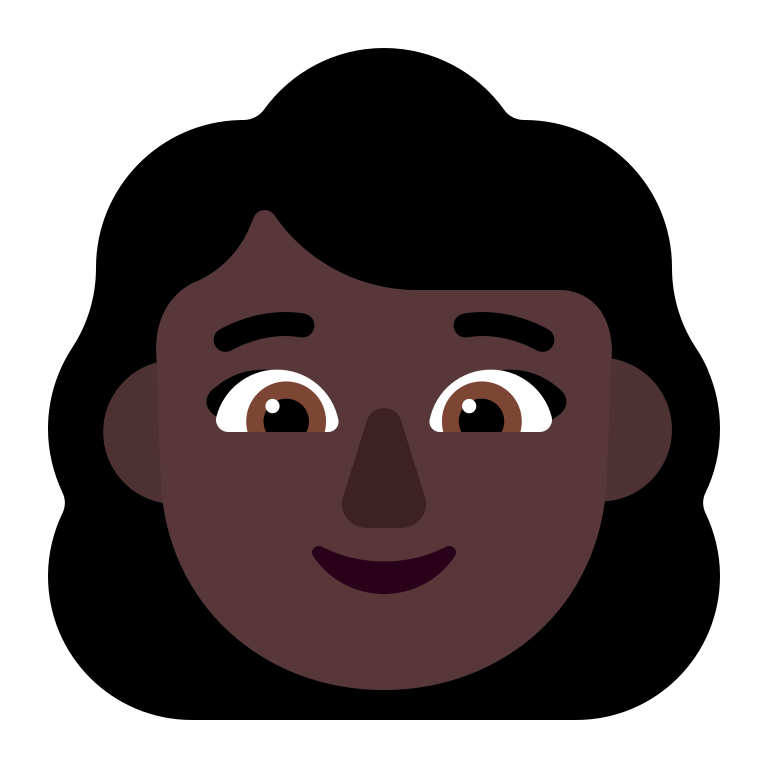
woman flat dark